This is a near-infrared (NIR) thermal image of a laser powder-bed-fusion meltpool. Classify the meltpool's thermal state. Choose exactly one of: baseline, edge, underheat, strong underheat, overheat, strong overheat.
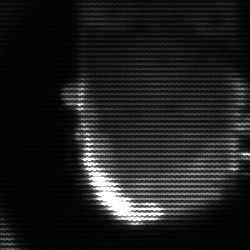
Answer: baseline